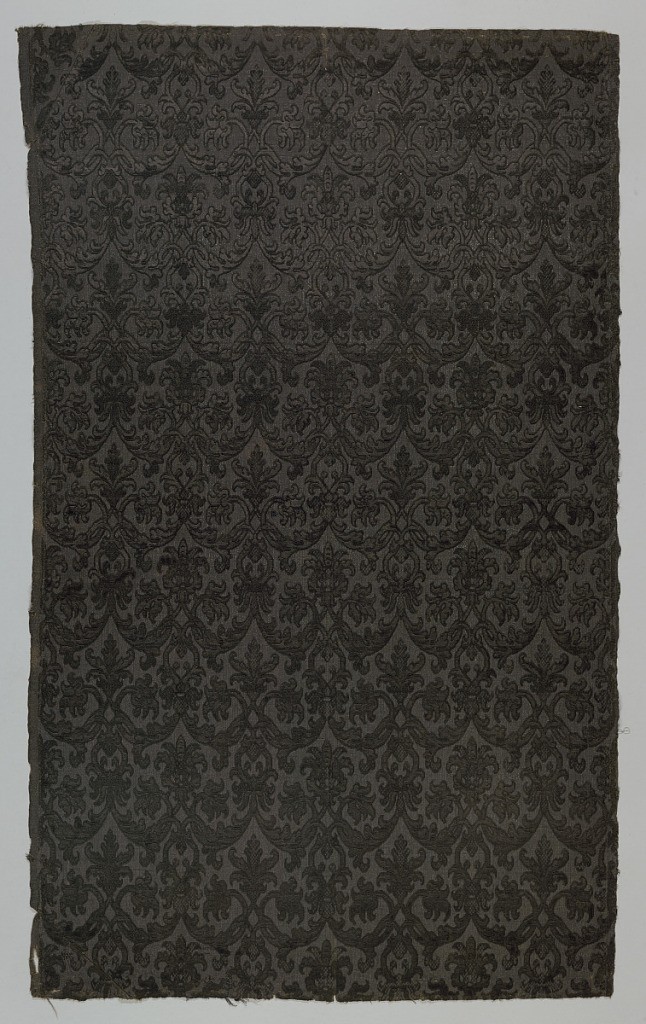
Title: Fragment
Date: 16th century
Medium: silk Technique: cut and uncut supplementary warp pile (velvet) in a woven foundation
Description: Panel of black figured velvet, cut and uncut, with a ground shot with silver in a symmetrical pattern of palmette and foliage.